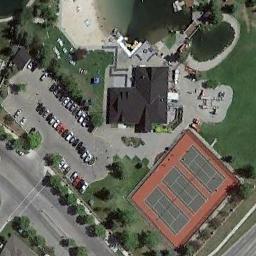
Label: tennis_court